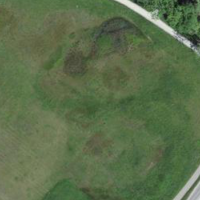
EUNIS habitat code: 23
Species observed at this site:
Tettigonia viridissima
Erynnis tages
Anas platyrhynchos
Iris sibirica
Milvus migrans
Turdus pilaris
Anacamptis morio
Primula veris
Dactylis glomerata